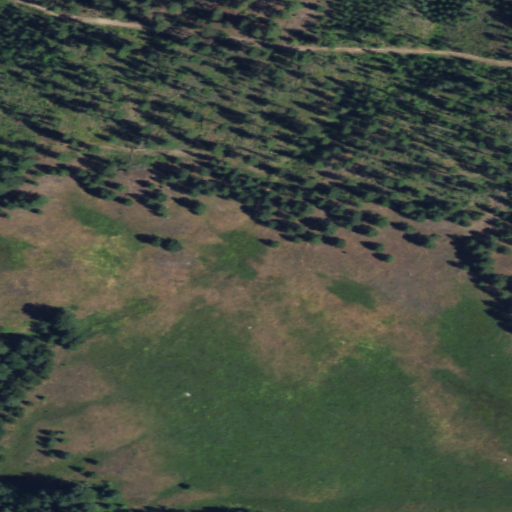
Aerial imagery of valley in Washington named Paradise Valley containing evergreen forest, shrub, and pasture